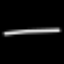
Label: line